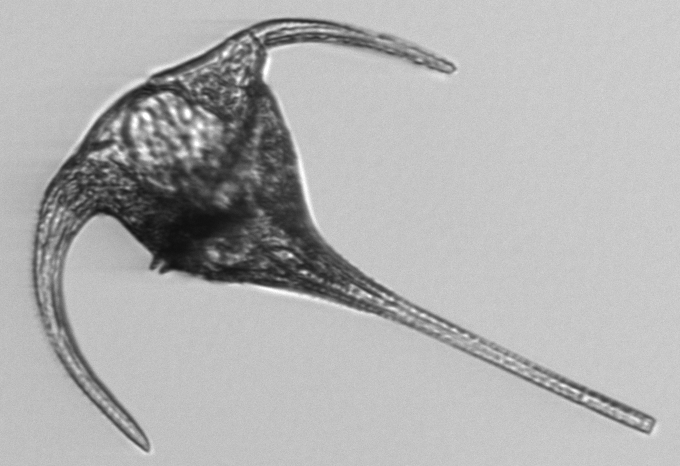
Label: Tripos